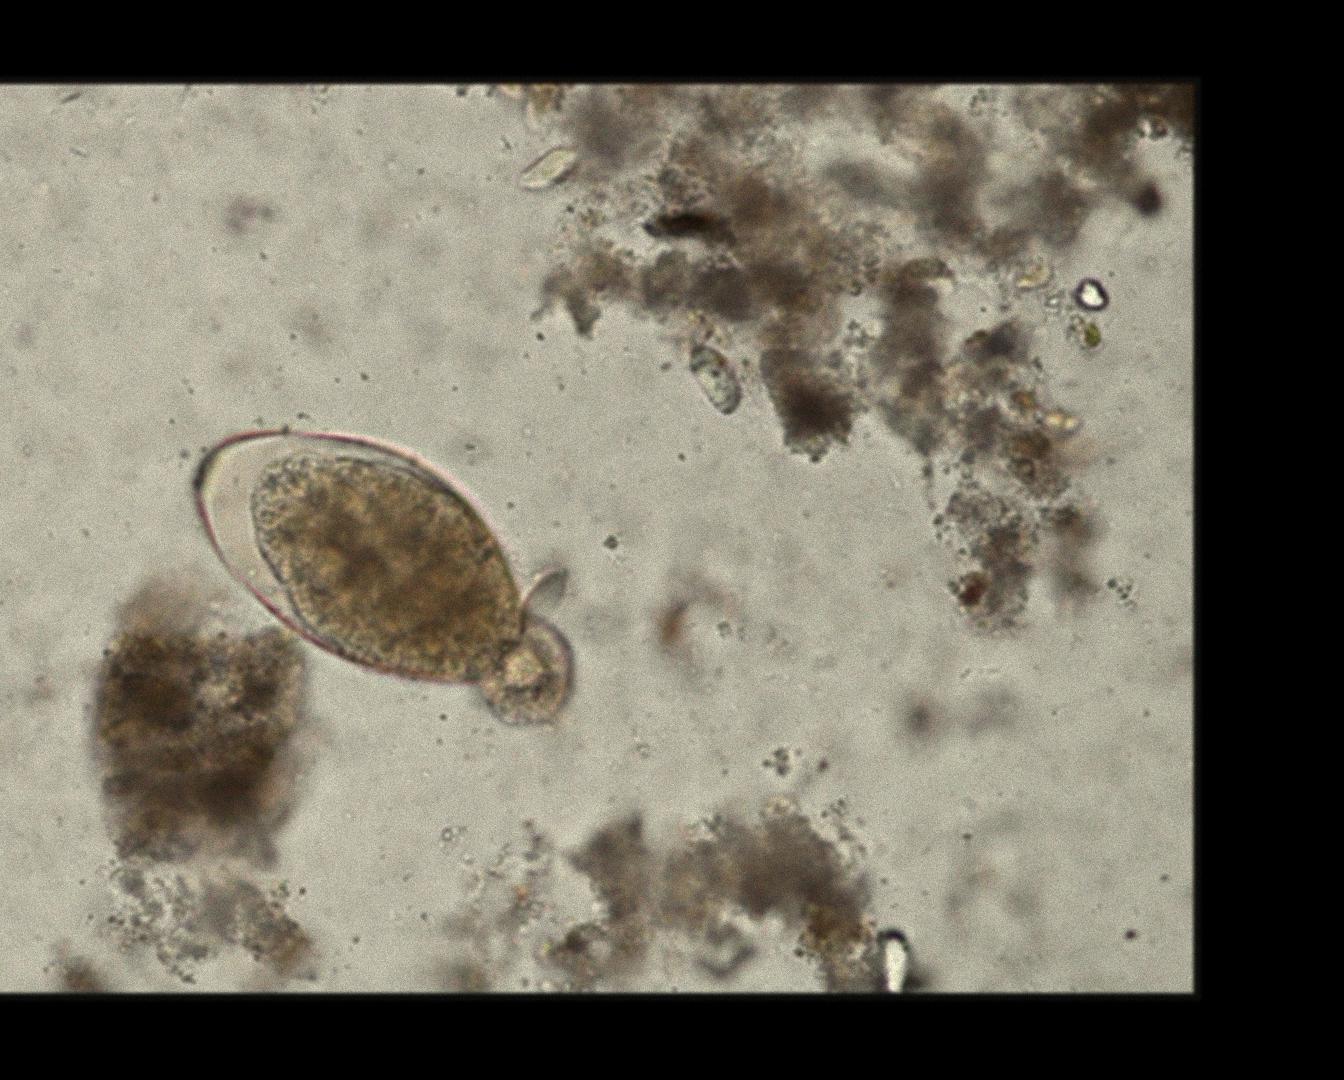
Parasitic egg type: Fasciolopsis buski